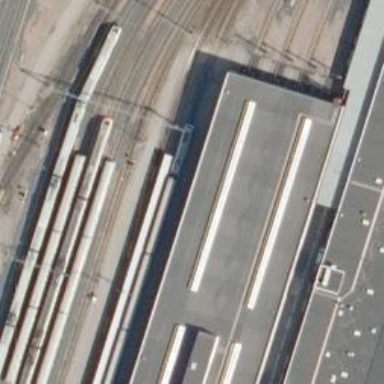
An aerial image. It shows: Rail yard with electrified contact lines for railway operations.